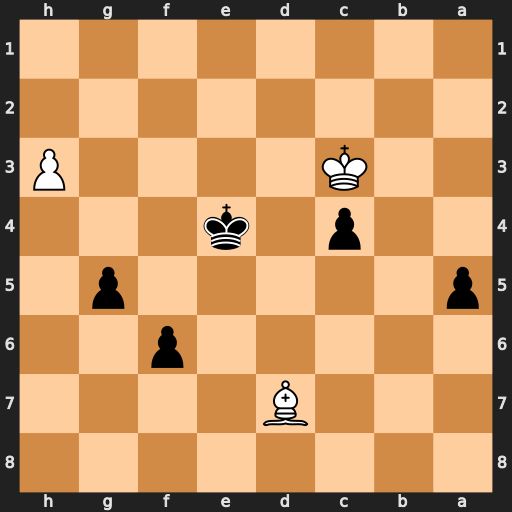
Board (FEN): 8/3B4/5p2/p5p1/2p1k3/2K4P/8/8
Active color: b
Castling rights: -
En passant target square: -
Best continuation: f5 Kxc4 f4